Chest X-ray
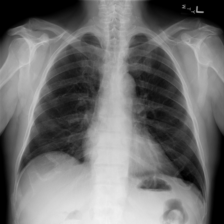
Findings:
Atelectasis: negative
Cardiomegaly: negative
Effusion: negative
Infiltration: negative
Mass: negative
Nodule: negative
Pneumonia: negative
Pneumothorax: negative
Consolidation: negative
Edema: negative
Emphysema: negative
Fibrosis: negative
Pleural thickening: positive
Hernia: negative